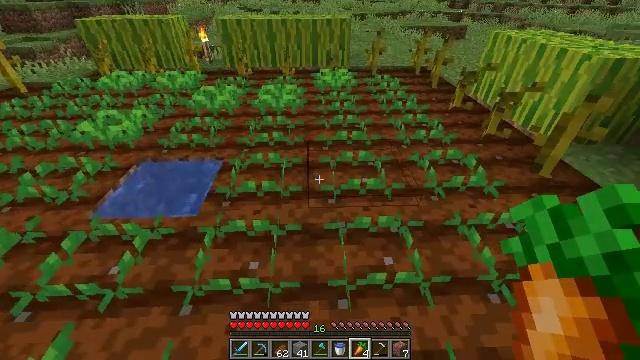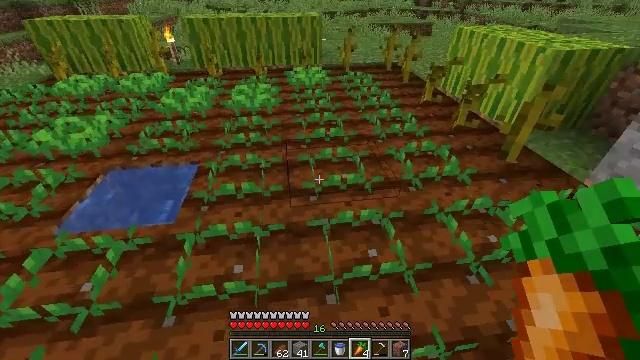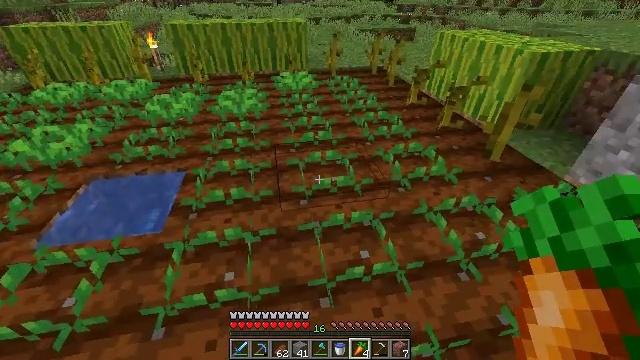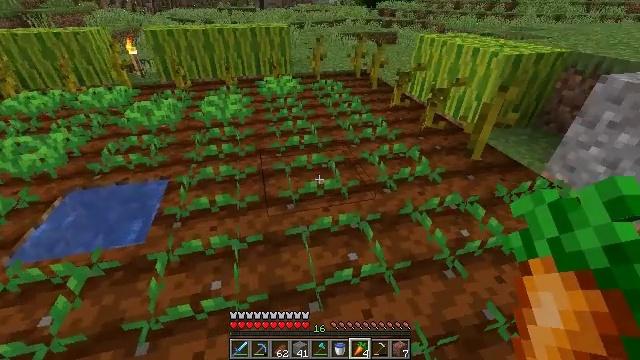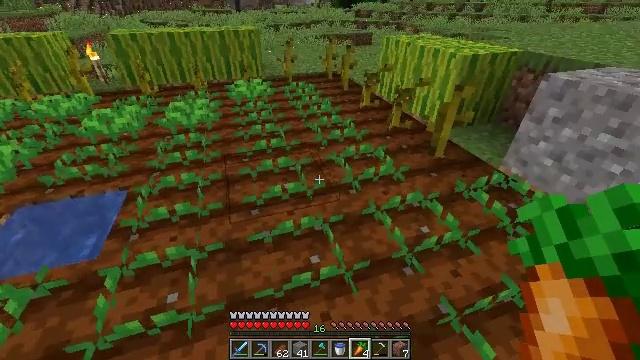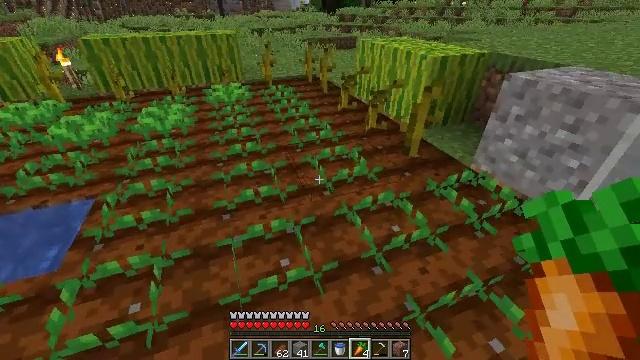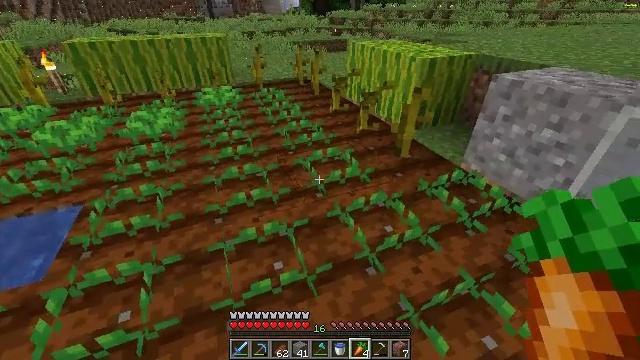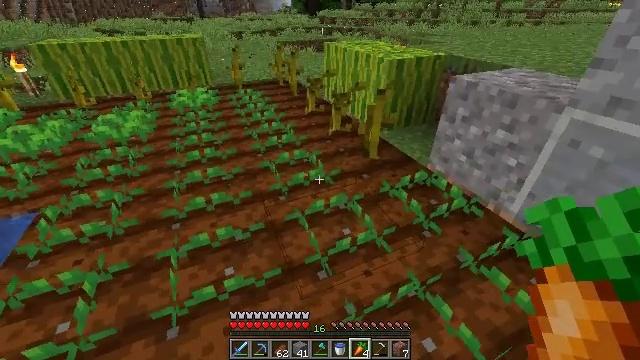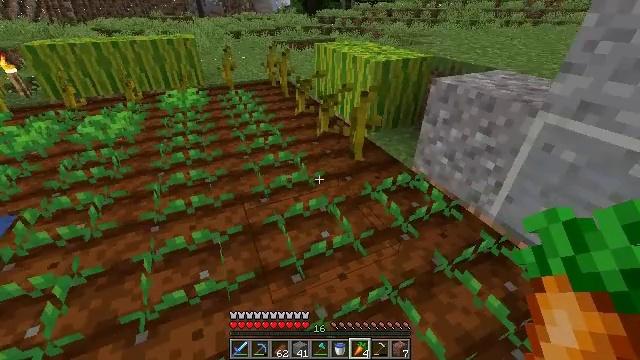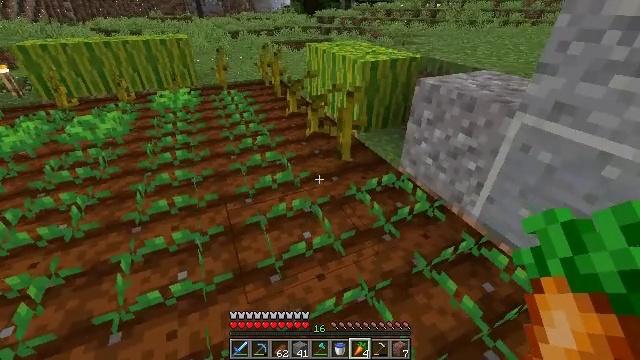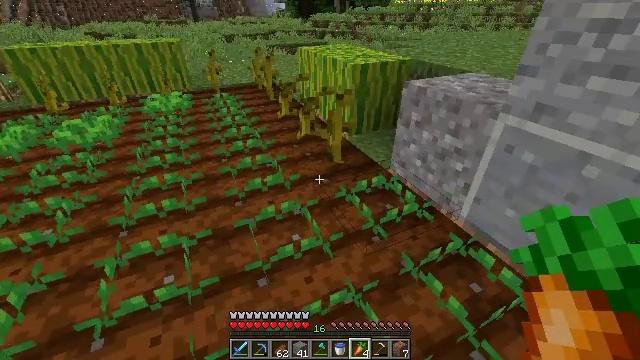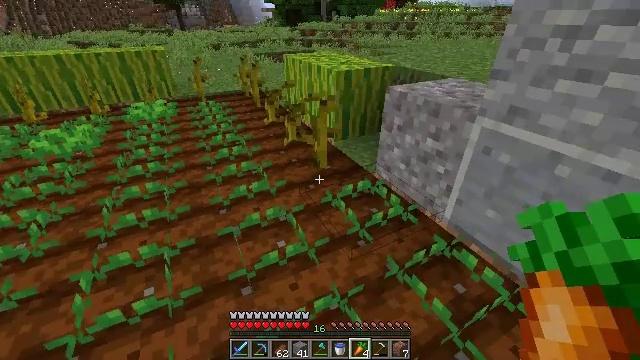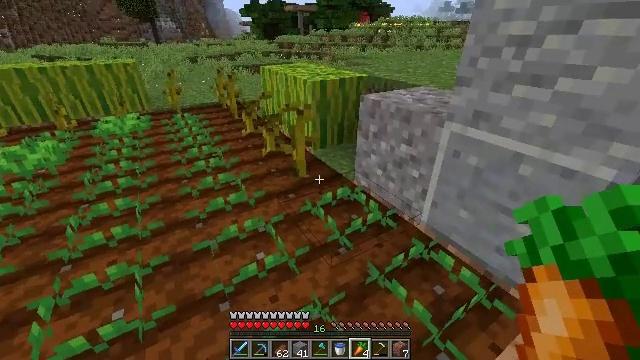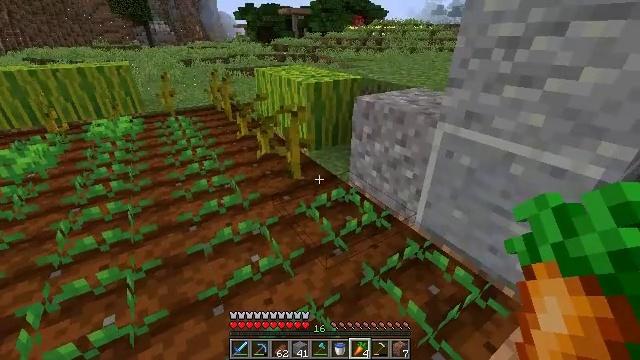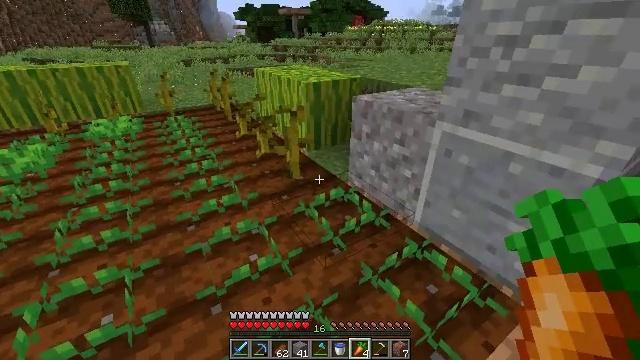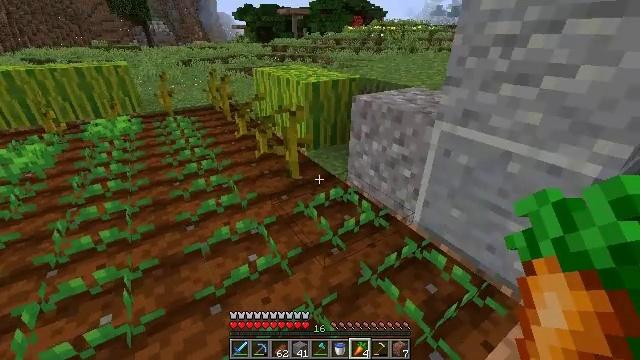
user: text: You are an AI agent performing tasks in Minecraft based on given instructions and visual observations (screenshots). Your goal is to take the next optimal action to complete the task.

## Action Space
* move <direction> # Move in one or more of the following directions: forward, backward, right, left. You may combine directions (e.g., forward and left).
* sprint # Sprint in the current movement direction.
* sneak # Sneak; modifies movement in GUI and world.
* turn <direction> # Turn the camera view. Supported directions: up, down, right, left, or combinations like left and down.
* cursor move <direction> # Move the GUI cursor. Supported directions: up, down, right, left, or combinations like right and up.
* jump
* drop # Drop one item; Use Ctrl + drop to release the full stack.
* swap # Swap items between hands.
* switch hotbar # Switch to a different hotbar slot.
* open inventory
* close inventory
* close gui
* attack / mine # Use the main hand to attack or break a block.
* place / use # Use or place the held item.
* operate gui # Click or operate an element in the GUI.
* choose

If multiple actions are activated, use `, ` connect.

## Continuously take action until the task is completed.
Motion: motion action
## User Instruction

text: Drop a poisonous potato.
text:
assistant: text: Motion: turn right
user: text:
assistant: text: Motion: turn right
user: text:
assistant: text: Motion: move right, turn right
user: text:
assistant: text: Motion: move right, turn right
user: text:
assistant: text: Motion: move right, turn right
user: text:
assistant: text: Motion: move right, turn right
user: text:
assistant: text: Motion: move right, turn right
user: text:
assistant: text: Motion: move right
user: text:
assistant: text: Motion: no_op
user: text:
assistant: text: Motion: no_op
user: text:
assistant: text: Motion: turn right and up
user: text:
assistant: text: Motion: turn right and up
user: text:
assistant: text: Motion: turn right
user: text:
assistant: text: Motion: no_op
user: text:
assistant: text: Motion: no_op
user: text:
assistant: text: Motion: turn right
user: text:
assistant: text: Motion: turn right and down
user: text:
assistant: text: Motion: turn right and down
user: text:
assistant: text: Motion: turn right and down
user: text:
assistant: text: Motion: turn right and down
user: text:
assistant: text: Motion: turn right and down
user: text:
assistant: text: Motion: turn right
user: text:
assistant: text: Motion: turn right
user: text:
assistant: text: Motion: turn right
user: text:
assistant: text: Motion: no_op
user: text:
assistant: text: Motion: no_op
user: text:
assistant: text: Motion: no_op
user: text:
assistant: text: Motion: turn right
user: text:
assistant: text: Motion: turn right
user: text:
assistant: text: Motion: turn right